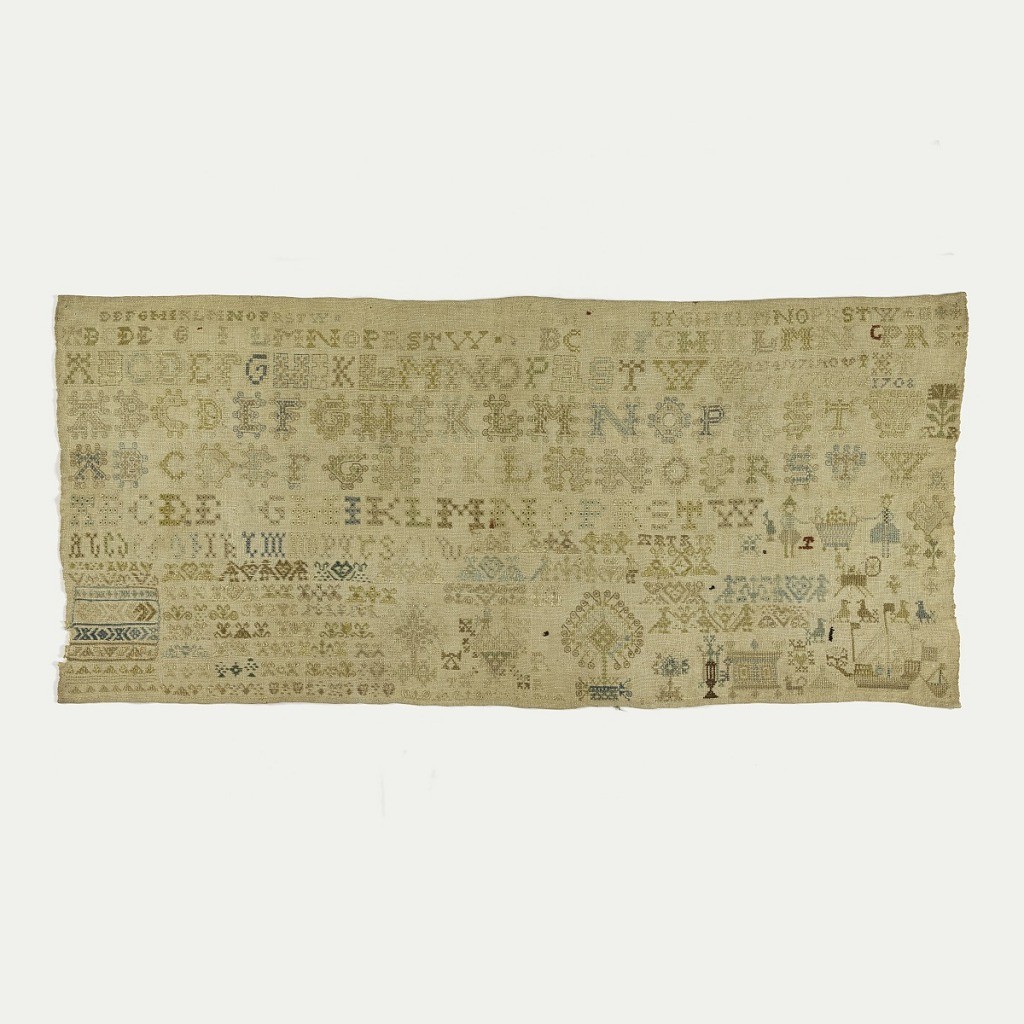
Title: Sampler
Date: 1708
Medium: silk embroidery on linen foundation Technique: embroidered in cross, back, satin, and eyelet stitches on plain weave foundation
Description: Alphabets and bands of pattern.